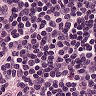
Metastatic tissue present: no